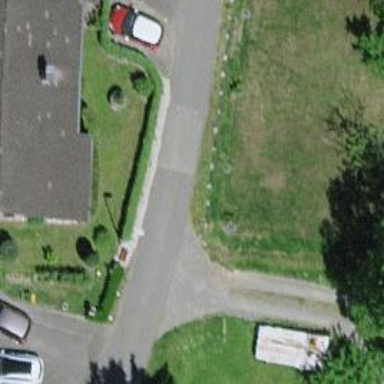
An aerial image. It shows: Asphalt road in residential area.